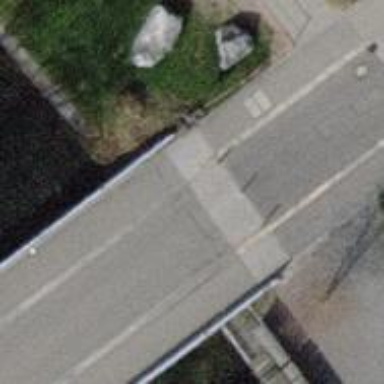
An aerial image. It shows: Bollard.